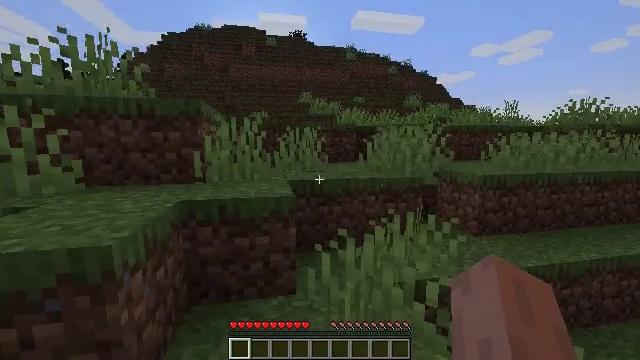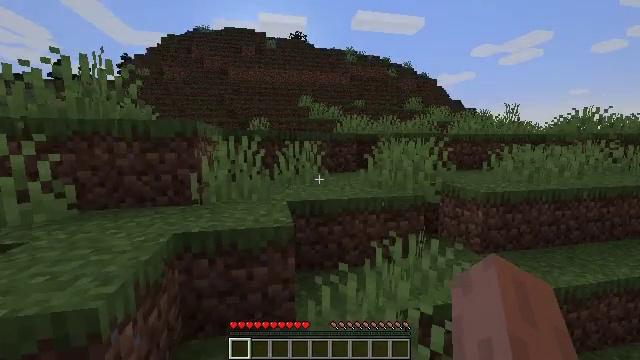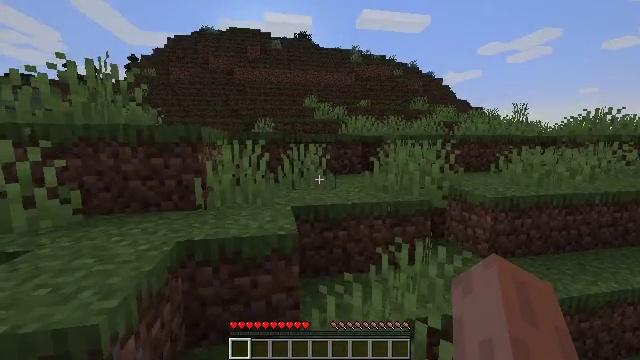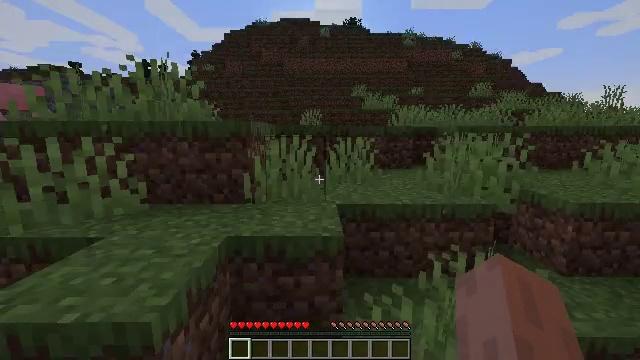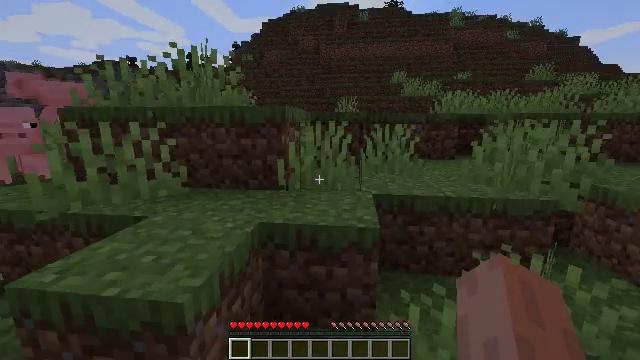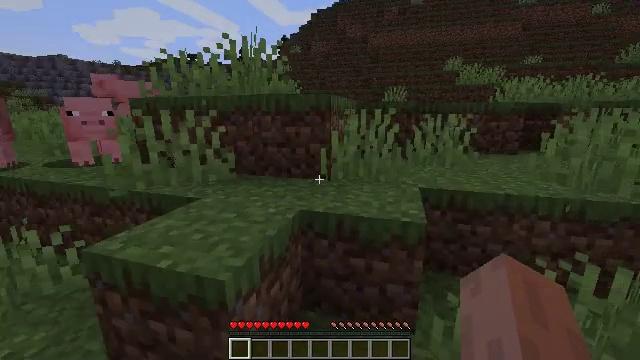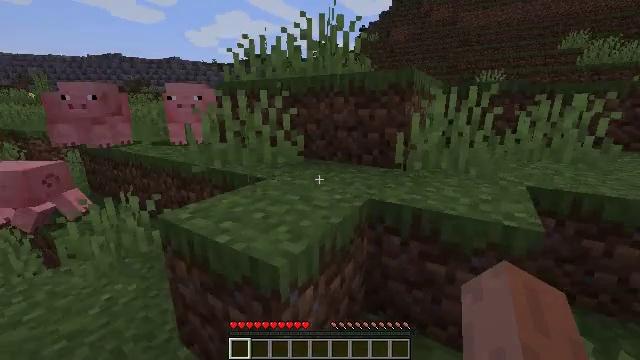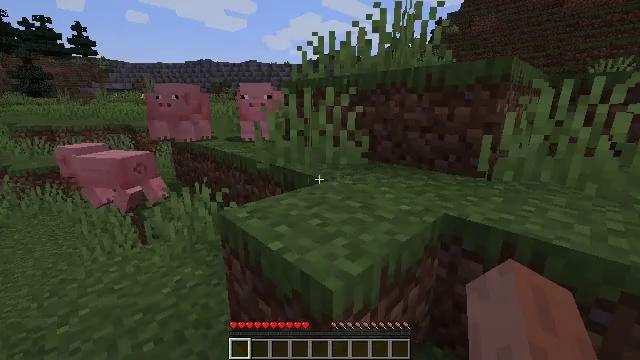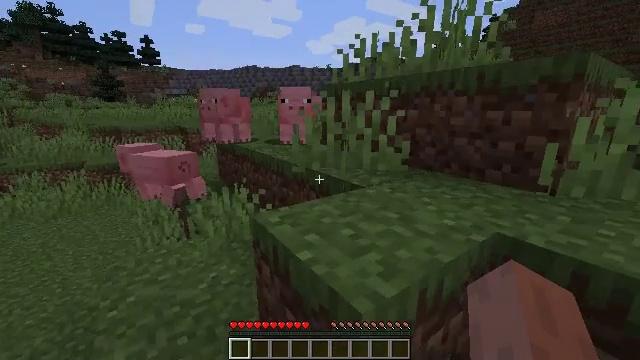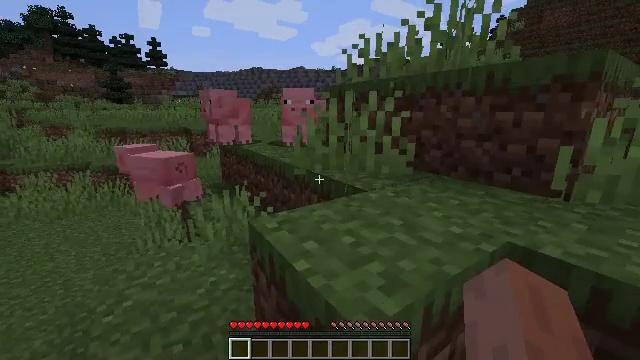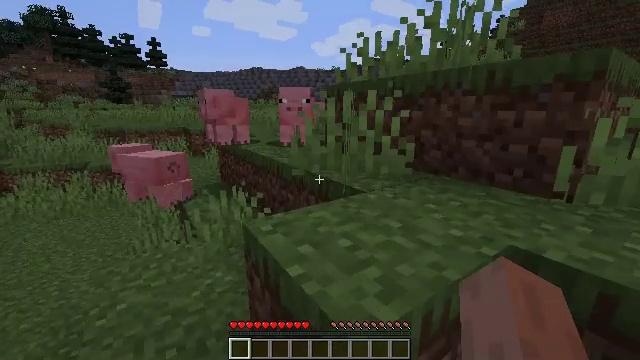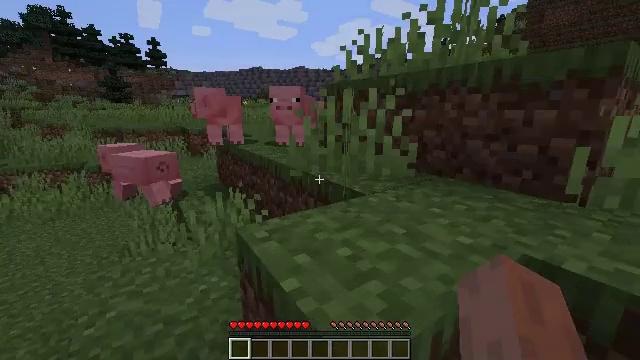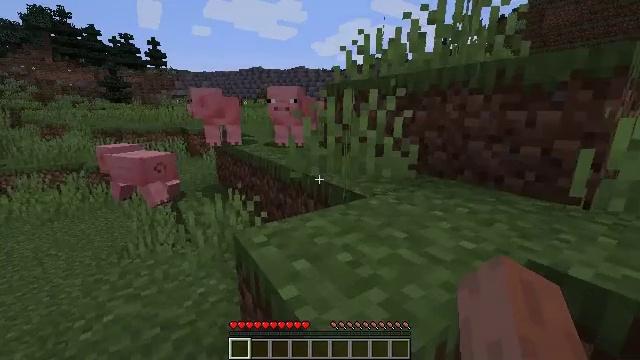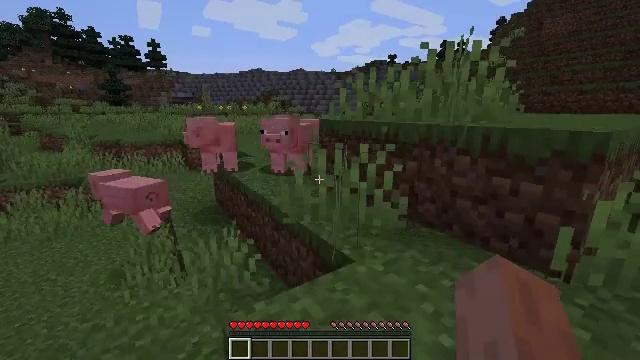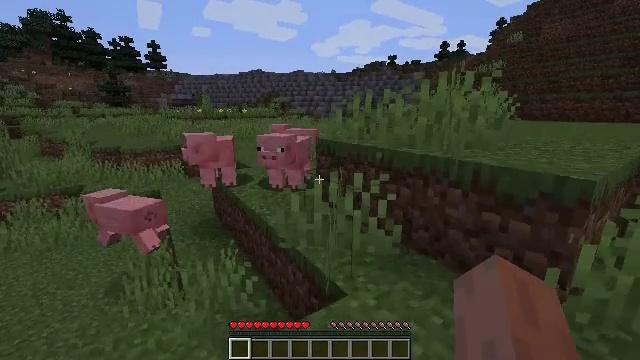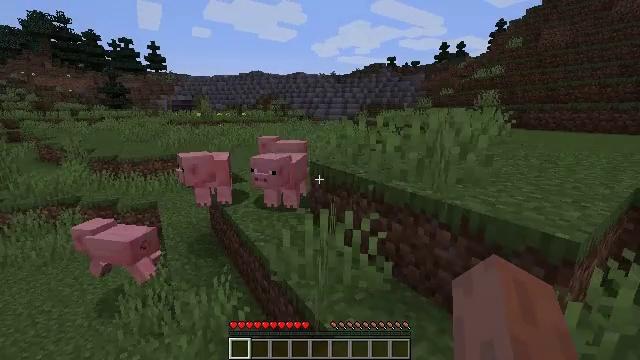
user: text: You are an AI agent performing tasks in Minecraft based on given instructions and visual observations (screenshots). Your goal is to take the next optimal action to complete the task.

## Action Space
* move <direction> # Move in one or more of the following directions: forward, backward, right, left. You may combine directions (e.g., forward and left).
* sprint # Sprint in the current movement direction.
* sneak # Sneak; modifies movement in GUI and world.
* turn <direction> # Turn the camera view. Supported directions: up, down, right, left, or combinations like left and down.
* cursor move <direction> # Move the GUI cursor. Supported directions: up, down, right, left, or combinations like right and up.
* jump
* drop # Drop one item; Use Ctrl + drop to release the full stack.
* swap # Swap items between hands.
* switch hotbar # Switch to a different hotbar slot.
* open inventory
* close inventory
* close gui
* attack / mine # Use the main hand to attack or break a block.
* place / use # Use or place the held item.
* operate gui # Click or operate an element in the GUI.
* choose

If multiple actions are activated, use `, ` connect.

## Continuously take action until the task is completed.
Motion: motion action
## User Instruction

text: Collect peony flowers for dye.
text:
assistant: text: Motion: move forward, attack / mine, jump
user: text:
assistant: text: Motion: move forward and move left, turn left, attack / mine, jump
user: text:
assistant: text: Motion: move forward and move left, turn left and down, attack / mine
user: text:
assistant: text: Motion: move forward and move left, turn left and down, attack / mine
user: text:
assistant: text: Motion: move forward and move left, turn left and down, attack / mine
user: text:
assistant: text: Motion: move forward and move left, turn left and down, attack / mine
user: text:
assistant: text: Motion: move forward, turn left, attack / mine
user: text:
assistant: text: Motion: turn left, attack / mine
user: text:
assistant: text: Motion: turn left, attack / mine
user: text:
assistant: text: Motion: attack / mine
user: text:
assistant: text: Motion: move forward, attack / mine
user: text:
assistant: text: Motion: move forward, attack / mine, jump
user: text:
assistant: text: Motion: move forward, attack / mine, jump
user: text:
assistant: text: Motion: move forward, attack / mine, jump
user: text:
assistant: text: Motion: move forward and move right, attack / mine, jump
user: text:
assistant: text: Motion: move forward and move right, attack / mine, jump
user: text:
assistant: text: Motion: move forward and move right, attack / mine
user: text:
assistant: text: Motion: move forward and move right, attack / mine
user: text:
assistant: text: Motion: move forward and move right, attack / mine
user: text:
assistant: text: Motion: move forward and move right, attack / mine
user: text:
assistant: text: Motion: move forward and move right, turn left, attack / mine
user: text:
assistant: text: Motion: move forward and move right, turn left and down, attack / mine
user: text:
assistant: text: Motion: move forward and move right, turn left, attack / mine
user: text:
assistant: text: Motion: move forward and move right, turn left and up, attack / mine
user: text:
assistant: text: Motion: move forward and move right, turn left and up, attack / mine
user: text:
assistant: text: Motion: move forward and move right, turn left, attack / mine, jump
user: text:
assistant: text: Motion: move forward and move right, attack / mine, jump
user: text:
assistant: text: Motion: move forward and move right, attack / mine, jump
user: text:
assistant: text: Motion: move forward and move right, attack / mine, jump
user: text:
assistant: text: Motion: move right, attack / mine, jump